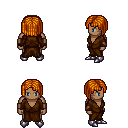
a pixel art fantasy rpg character, male body template, human, dark skin, brown robe, teal pants, dark blonde pageboy hairstyle, leather bracers, metal boots, four views (front, back, left, right), 2x2 character sprite sheet, small pixel art, hard edges, no anti-aliasing